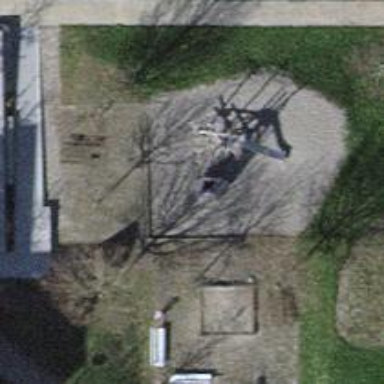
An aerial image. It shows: Playground area for leisure activities on the land.